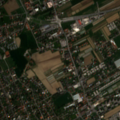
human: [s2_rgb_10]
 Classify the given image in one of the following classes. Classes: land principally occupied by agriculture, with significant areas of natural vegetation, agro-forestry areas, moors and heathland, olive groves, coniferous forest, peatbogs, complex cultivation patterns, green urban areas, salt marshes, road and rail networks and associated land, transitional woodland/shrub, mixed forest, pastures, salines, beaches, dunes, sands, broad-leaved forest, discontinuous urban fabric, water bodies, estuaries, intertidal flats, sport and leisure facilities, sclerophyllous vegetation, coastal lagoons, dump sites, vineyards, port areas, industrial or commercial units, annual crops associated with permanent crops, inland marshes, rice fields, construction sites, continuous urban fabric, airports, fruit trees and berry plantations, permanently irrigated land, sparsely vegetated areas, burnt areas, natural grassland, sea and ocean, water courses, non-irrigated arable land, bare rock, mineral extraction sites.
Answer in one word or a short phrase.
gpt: discontinuous urban fabric, industrial or commercial units, non-irrigated arable land